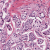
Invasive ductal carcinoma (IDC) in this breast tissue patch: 1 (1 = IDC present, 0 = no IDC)